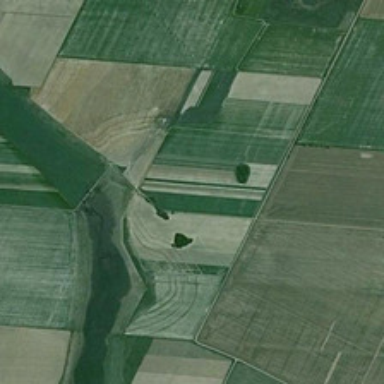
Many pieces of farmlands are together .